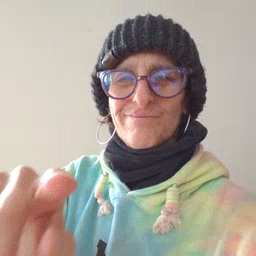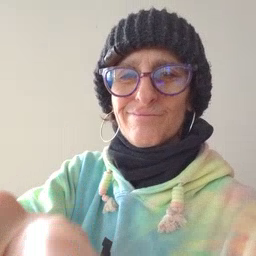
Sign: bye